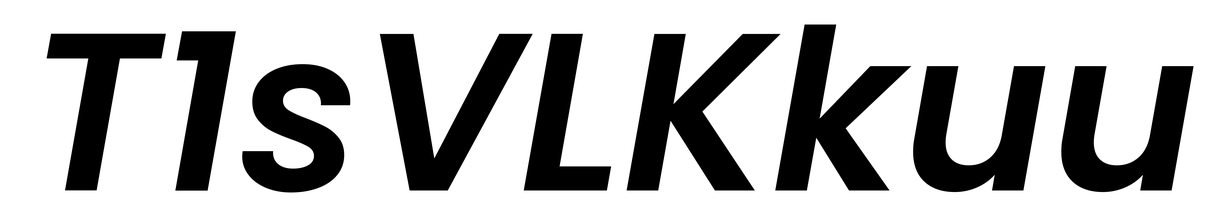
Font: Poppins-SemiBoldItalic